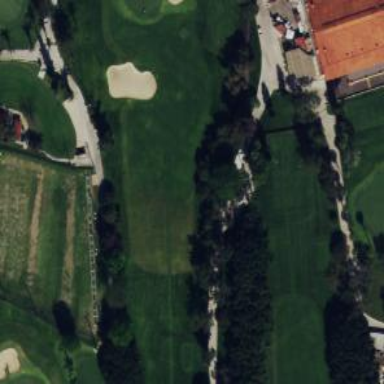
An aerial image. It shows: Grassy area designated as driving range for golf.